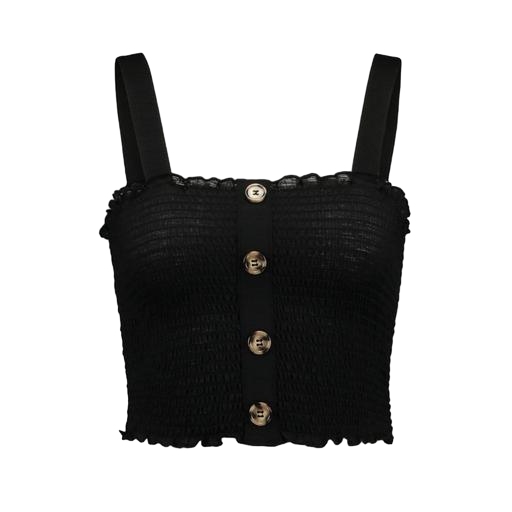
black crop top, black smocked hem eyelet crop top, black fashion crop top, white background